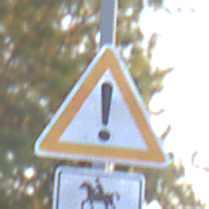
Verkehrszeichen: Gefahrenstelle
Zusatzzeichen unten: HinweisDurchSinnbild10
Umgebung: Outdoor, Urban
Tageszeit: SunriseSunset
Wetter: Clear
Licht: Natural
Jahreszeit: NotSpecified
Kontrast: LowContrast